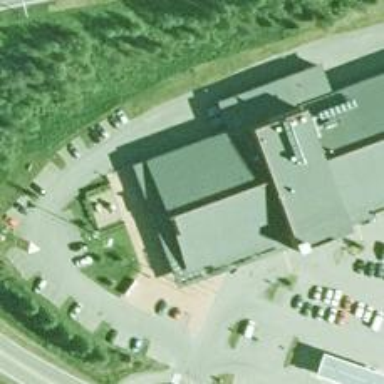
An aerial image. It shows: Pharmacy providing healthcare services.